Interaction volume radius: 5 \u00c5
Interaction volume height: 40 \u00c5
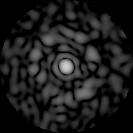
Disorder parameter: 0.8347